Interaction volume radius: 5 \u00c5
Interaction volume height: 15 \u00c5
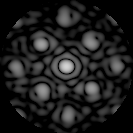
Disorder parameter: 0.3938